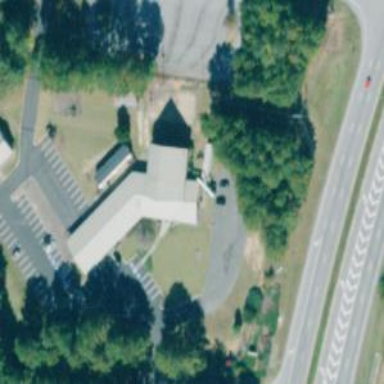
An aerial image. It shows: Building that serves as place of worship.